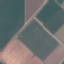
Land use / land cover class: AnnualCrop